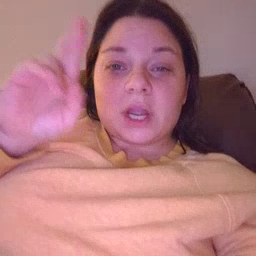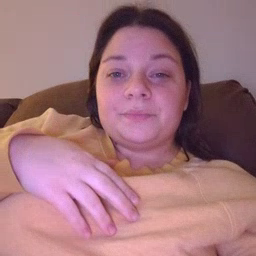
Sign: refrigerator